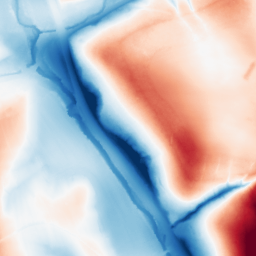
Category: classical
Decomposition family: gaussian_anisotropic
Decomposition parameters: sigma_x: 50
sigma_y: 10
Upsampling method: quadratic
Upsampling parameters: scale: 2
Upsampling scale: 2